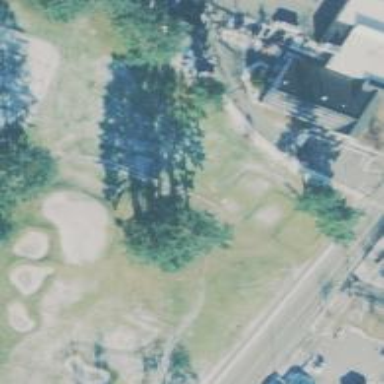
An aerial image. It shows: Service road designated as golf cart path.